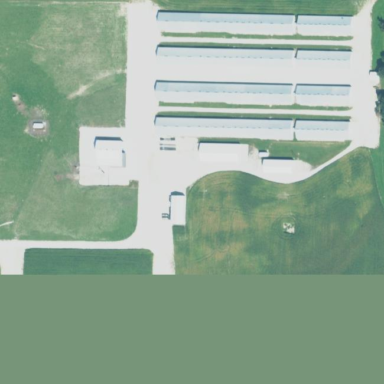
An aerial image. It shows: Storage rental shop.